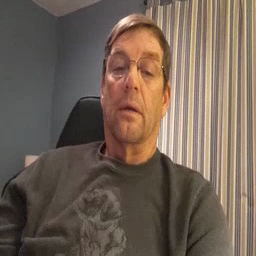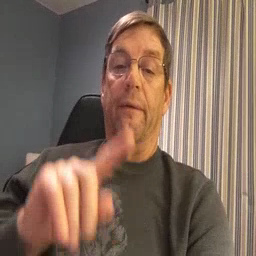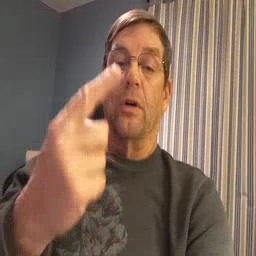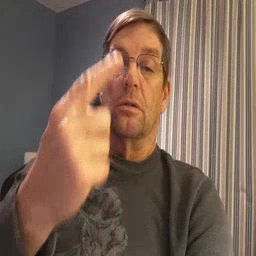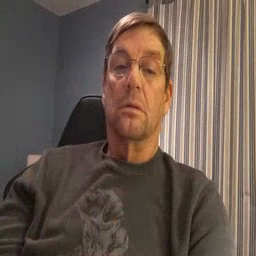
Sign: first